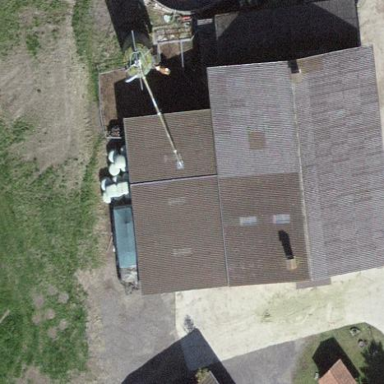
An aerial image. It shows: Barn.